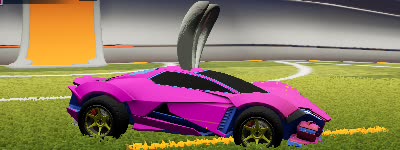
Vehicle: werewolf